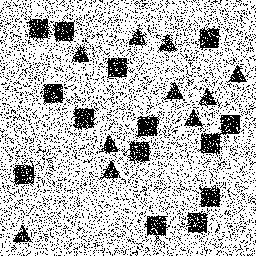
Squares: 14
Triangles: 10
Stars: 0
Total shapes: 24